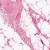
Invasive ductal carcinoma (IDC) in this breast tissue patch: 0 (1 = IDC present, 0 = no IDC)